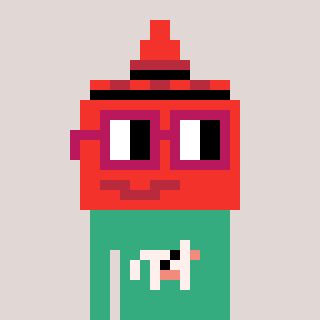
a pixel art character with square dark red glasses, a ketchup-shaped head and a teal-colored body on a warm background